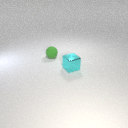
small green rubber sphere behind small cyan metal cube